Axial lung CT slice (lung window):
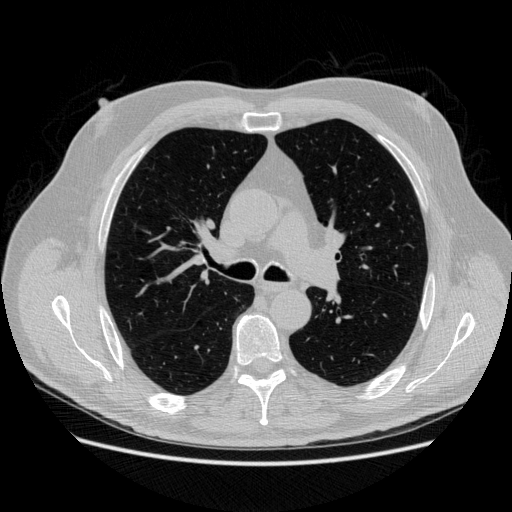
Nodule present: no